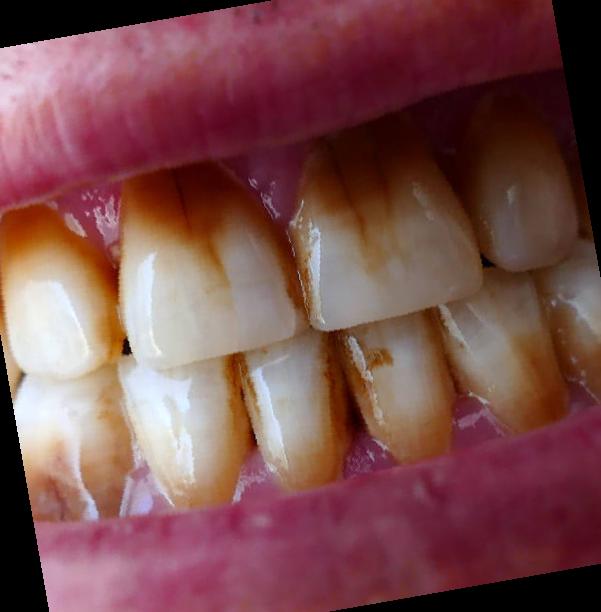
Condition: Calculus